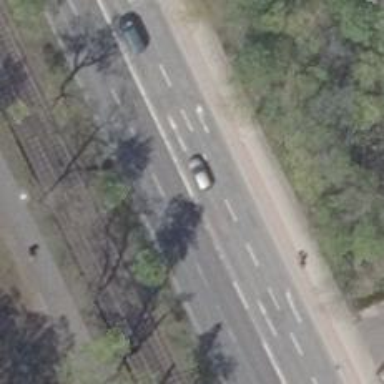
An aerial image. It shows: Secondary road with asphalt surface. There is sidewalk on the left and cycle track on the left side.